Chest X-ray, AP view. Patient: 34 years old, sex F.
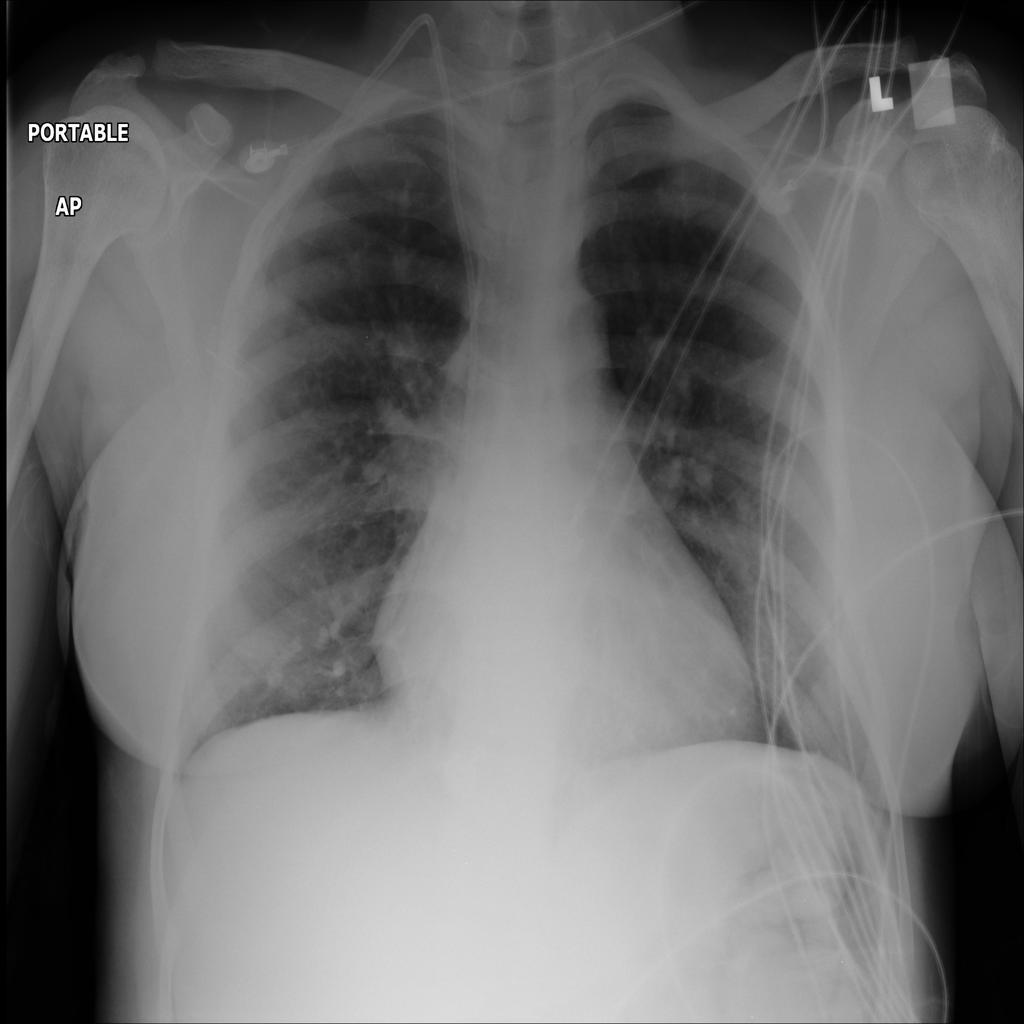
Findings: No Finding